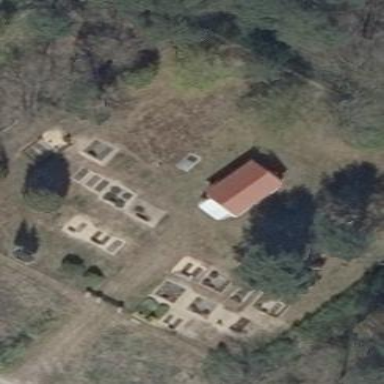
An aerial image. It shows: Cemetery.